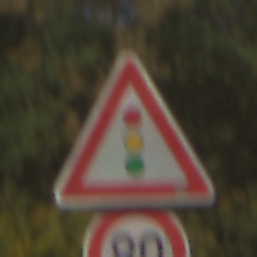
Verkehrszeichen: Lichtzeichenanlage
Zusatzzeichen unten: Geschwindigkeit80
Umgebung: Outdoor, Suburban
Tageszeit: MorningAfternoon
Wetter: Clear
Licht: Natural
Jahreszeit: NotSpecified
Kontrast: HighContrast